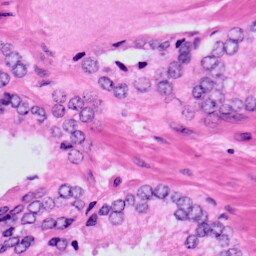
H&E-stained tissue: Prostate